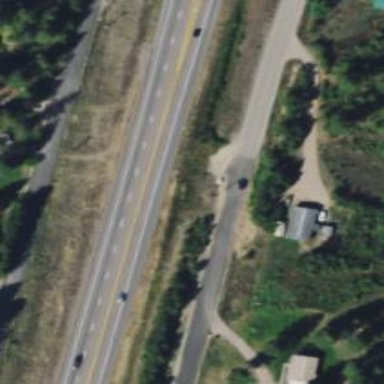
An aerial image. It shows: Abandoned road.